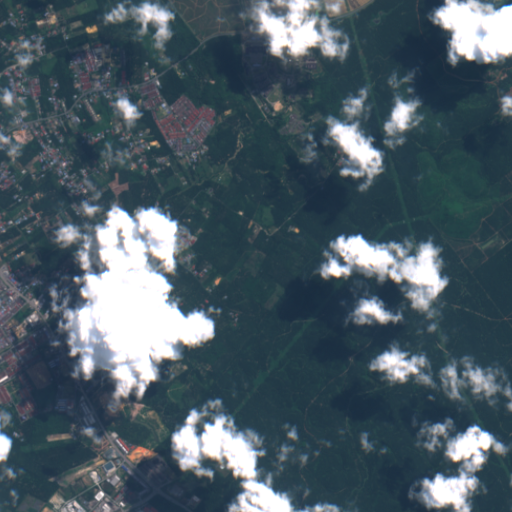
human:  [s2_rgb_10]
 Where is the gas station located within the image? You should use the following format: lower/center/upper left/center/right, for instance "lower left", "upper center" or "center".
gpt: The gas station is located in the lower left of the image.
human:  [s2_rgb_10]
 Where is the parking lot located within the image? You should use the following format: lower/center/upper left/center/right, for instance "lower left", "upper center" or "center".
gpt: The parking lot is located in the upper left of the image.
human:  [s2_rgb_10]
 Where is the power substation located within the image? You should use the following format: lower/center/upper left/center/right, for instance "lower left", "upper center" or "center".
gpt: The power substation is located in the lower left of the image.
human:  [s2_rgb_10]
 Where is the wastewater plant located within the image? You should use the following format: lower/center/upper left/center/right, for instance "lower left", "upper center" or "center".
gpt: The wastewater plant is located in the upper center of the image.
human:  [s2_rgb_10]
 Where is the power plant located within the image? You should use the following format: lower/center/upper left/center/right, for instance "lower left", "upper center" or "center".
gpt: There is no power plant in the image.